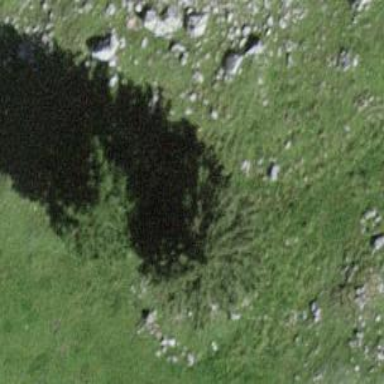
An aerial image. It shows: Evergreen tree with needle-leaved leaves.